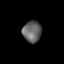
Tissue: lung
Cell type: Endothelial cells
Senescence score: 0.2211
Nuclear area (px): 388
Mean DAPI intensity: 99.969